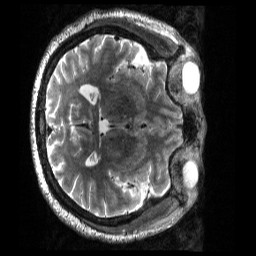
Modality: T2w
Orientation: axial
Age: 51
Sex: male
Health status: ill
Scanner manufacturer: siemens
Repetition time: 3.2 s